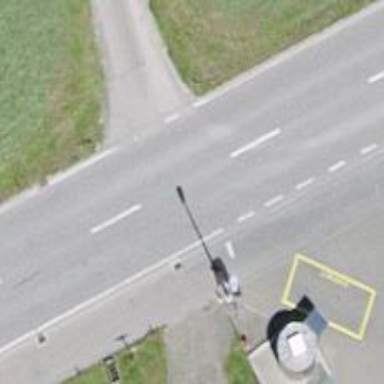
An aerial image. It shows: Secondary road with asphalt surface.